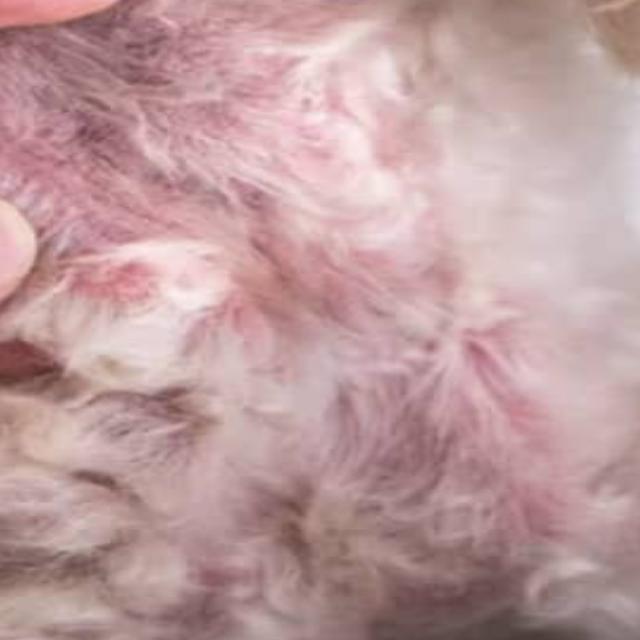
Canine fungal skin infection — characterized by alopecia, scaling, crusting, and circular lesions. Common agents include Malassezia and Candida species.